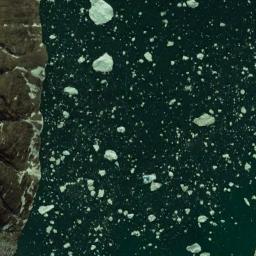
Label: sea_ice